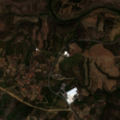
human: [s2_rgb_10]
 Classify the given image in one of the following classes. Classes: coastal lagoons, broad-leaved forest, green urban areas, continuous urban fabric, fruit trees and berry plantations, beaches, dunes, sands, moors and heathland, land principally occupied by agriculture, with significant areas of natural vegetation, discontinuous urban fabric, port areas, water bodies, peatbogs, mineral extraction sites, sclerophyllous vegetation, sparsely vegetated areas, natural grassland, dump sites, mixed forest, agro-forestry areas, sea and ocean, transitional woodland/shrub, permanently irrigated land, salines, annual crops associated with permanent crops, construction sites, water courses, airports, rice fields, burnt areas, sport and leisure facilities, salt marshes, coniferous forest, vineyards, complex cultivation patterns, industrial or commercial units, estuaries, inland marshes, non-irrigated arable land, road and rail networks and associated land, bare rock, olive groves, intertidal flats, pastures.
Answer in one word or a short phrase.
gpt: olive groves, complex cultivation patterns, land principally occupied by agriculture, with significant areas of natural vegetation, mixed forest, moors and heathland, transitional woodland/shrub